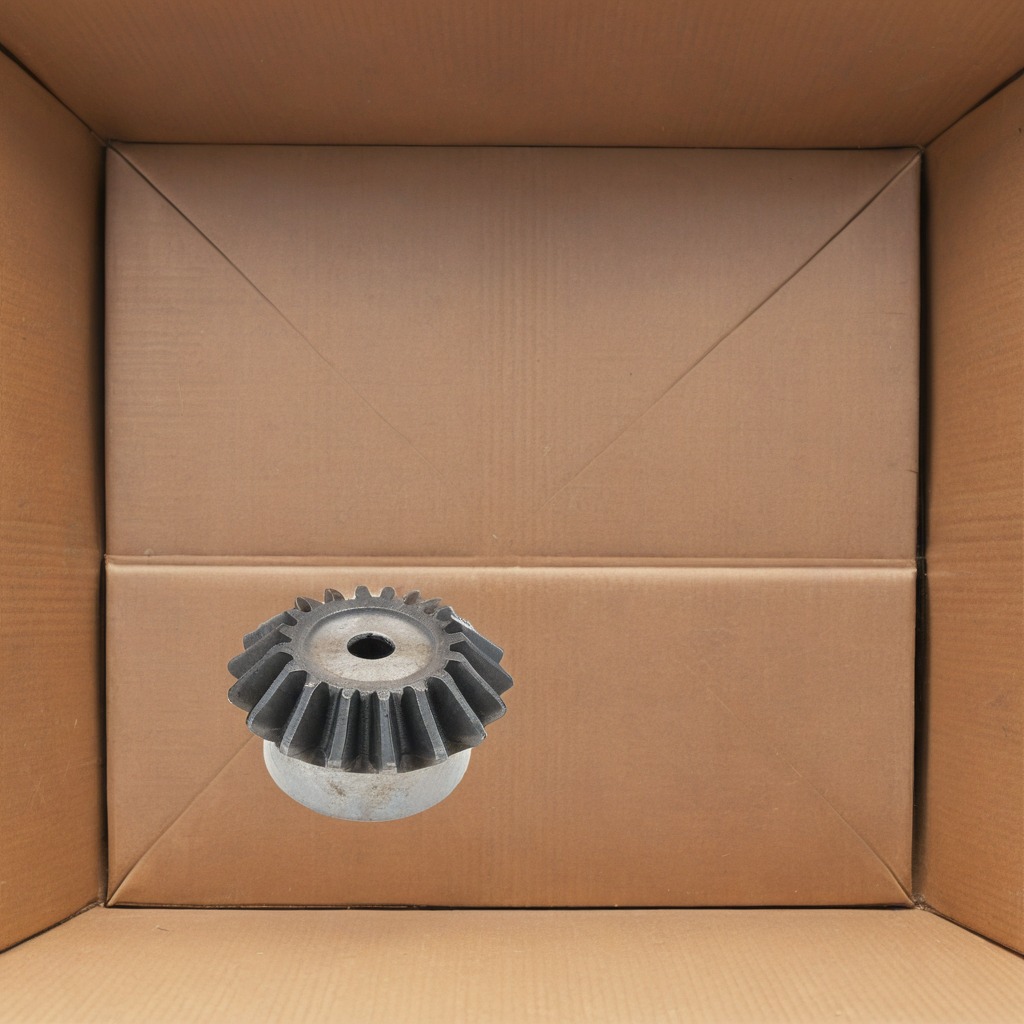
A steel gear with teeth is lying on a clean dry cardboard box surface in an outdoor workshop during daytime bright natural light soft shadows slightly creased but